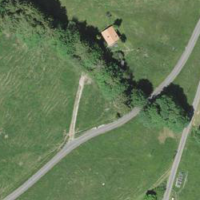
EUNIS habitat code: 25
Species observed at this site:
Campanula glomerata